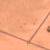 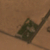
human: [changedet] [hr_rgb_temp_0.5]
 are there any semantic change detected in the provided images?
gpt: A green area was built nearby the crossroads.